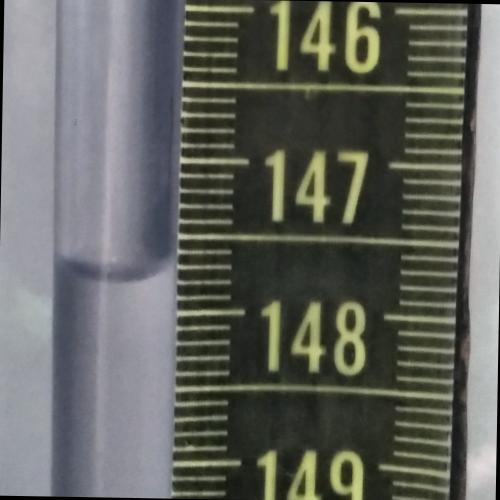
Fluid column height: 147.8 cm